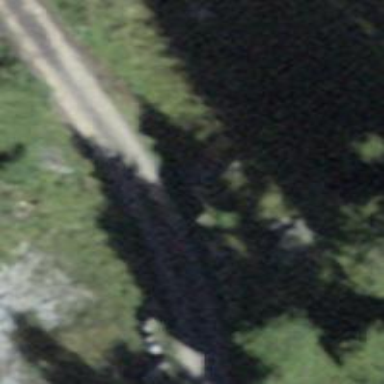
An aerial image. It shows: Unpaved track with grade 3 surface.